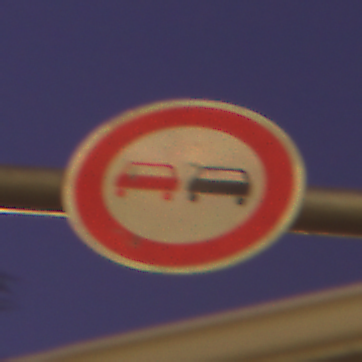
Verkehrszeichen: Ueberholverbot
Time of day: Night
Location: Outdoor (Urban)
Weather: Clear
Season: NotSpecified
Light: Artificial